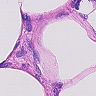
Metastatic tissue present: no